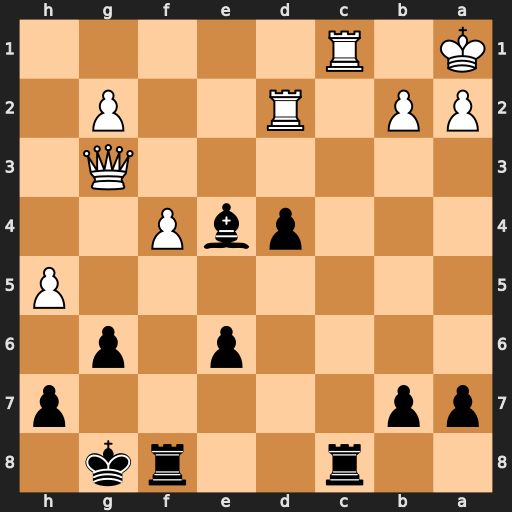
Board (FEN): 2r2rk1/pp5p/4p1p1/7P/3pbP2/6Q1/PP1R2P1/K1R5
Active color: b
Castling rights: -
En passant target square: -
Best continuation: Rxc1#